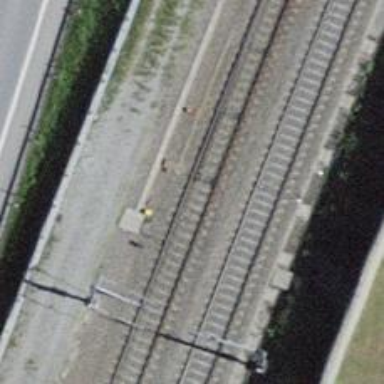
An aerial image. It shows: Railway switch.